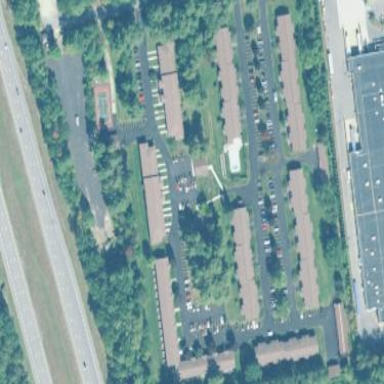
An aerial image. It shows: Paved parking area.